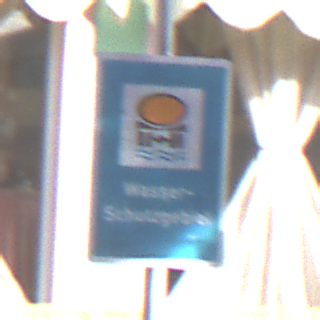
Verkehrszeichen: Wasserschutzgebiet
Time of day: MorningAfternoon
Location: Outdoor (Special)
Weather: PartlyCloudy
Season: NotSpecified
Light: Natural